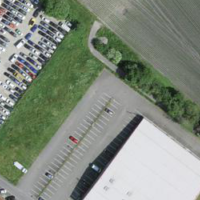
EUNIS habitat code: 54
Species observed at this site:
Muscicapa striata
Podiceps cristatus
Gallinula chloropus
Cygnus olor
Ardea alba
Fulica atra
Anas platyrhynchos
Parus major
Mareca sibilatrix
Phoenicurus ochruros
Aythya fuligula